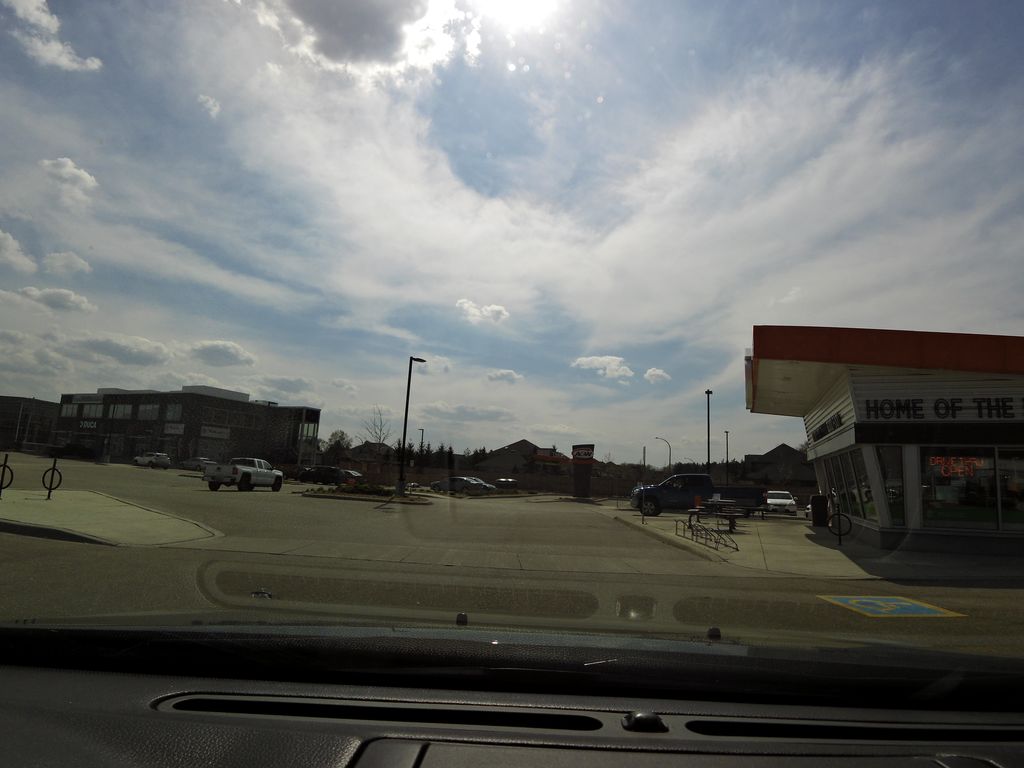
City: kitchener-waterloo